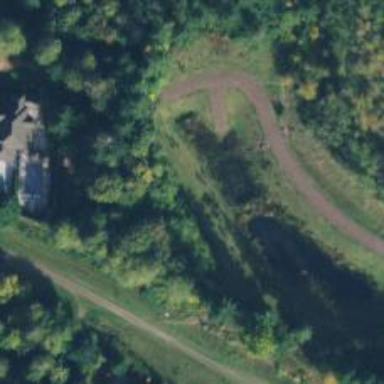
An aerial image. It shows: Bridleway.